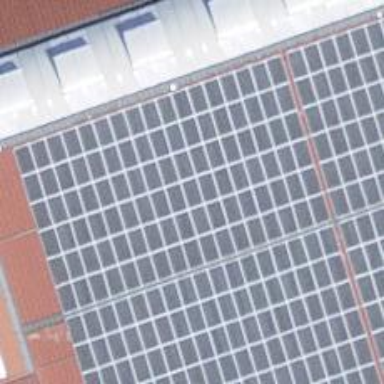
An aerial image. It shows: Solar photovoltaic panel generator.